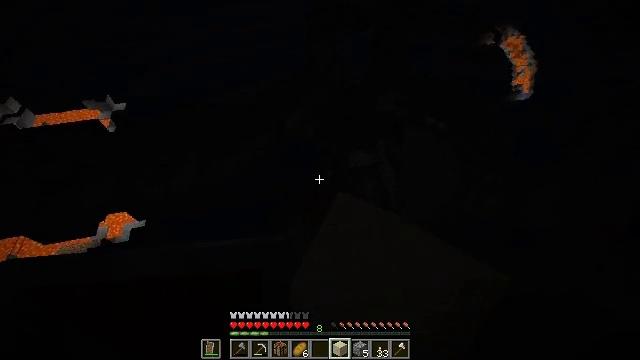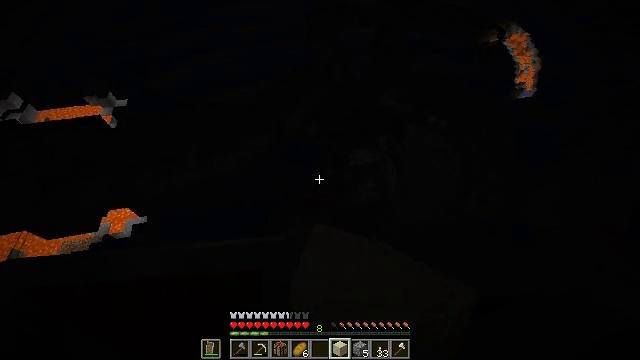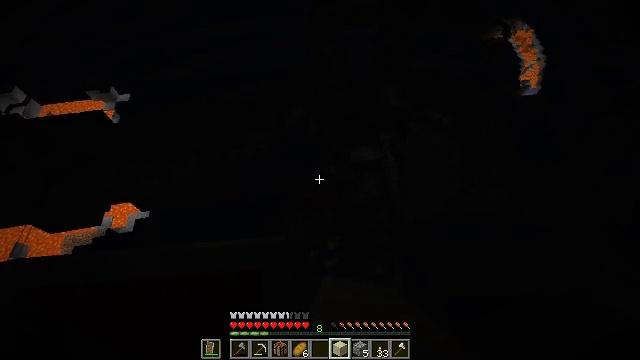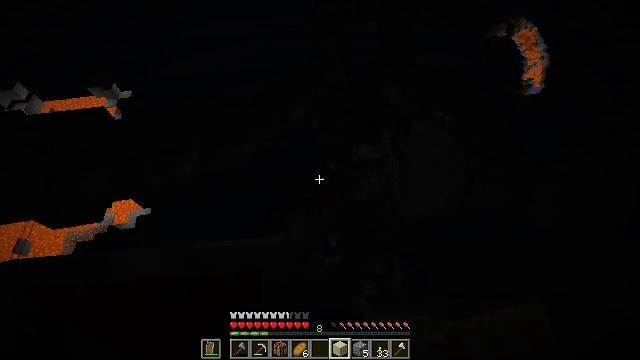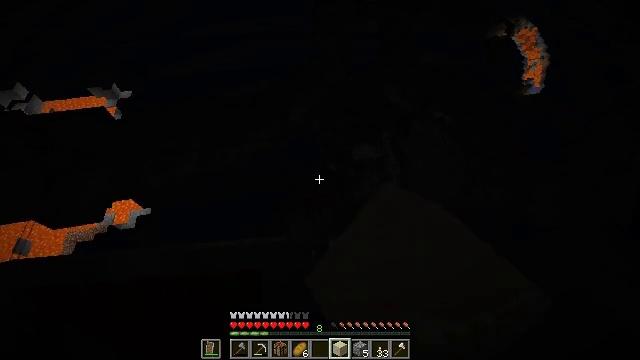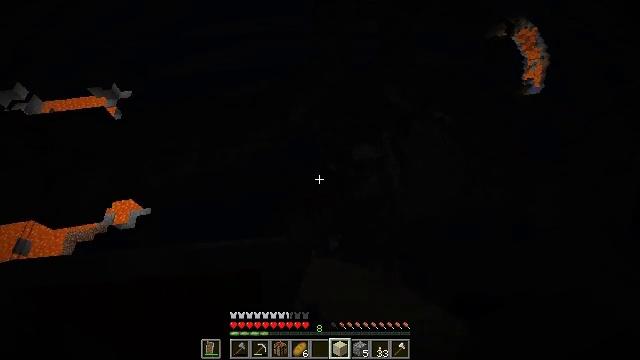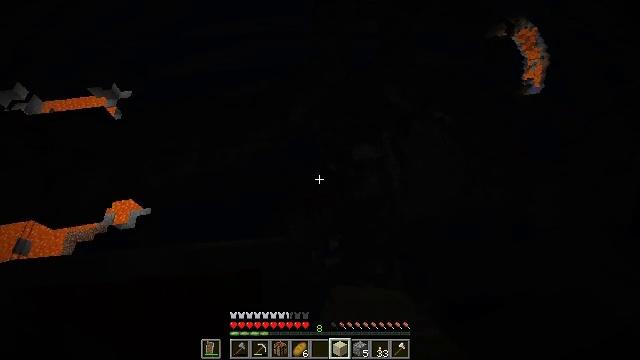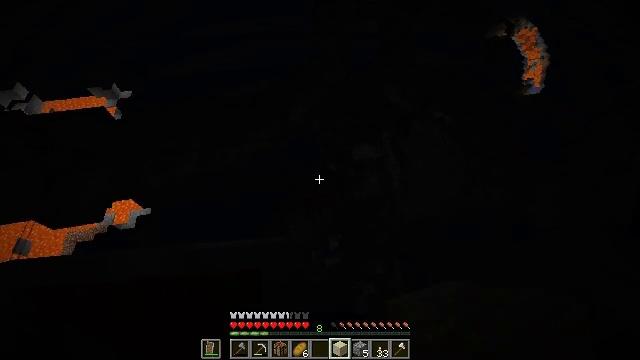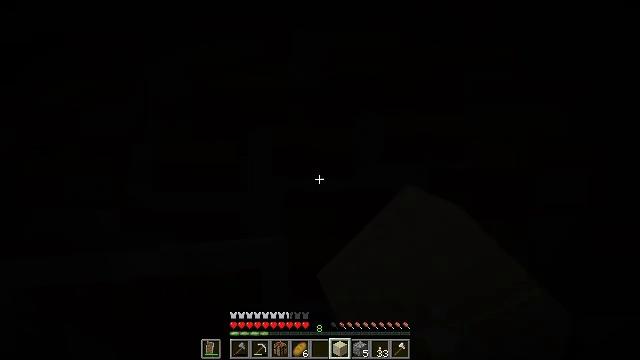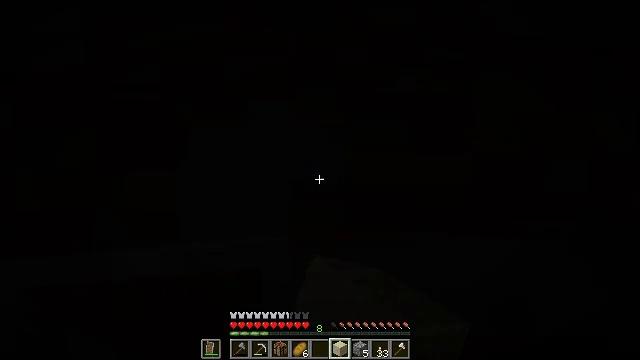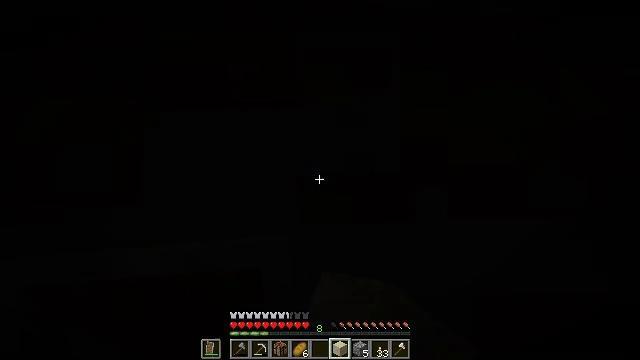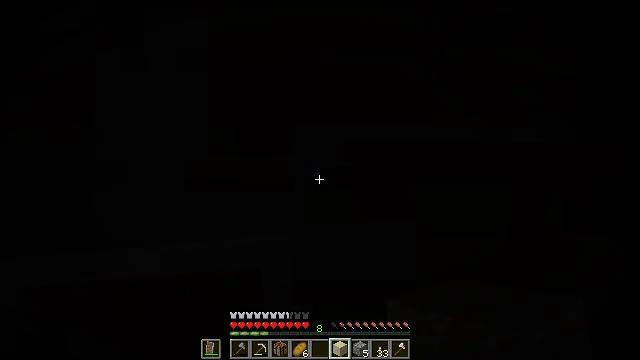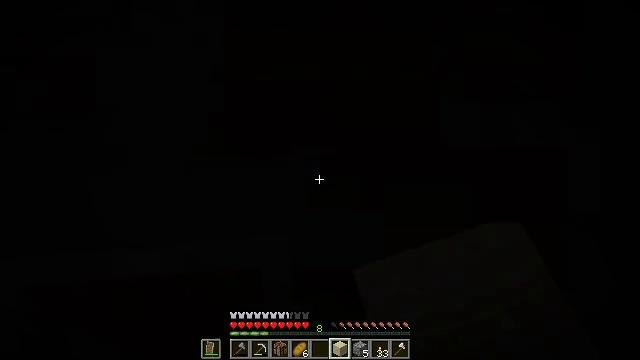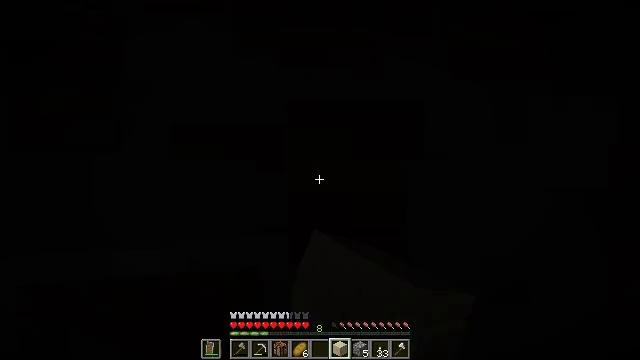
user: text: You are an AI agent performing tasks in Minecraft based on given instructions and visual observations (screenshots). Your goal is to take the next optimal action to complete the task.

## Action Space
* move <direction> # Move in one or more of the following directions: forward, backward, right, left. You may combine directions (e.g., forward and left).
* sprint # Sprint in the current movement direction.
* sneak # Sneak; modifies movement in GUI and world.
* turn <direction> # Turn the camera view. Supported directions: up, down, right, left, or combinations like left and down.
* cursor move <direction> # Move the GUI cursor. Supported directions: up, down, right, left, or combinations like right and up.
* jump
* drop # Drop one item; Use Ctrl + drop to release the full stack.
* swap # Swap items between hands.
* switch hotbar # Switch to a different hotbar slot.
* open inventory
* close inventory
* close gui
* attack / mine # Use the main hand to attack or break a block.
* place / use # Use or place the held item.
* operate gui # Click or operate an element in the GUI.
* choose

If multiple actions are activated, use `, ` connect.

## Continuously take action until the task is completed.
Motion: motion action
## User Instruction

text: Break the composter to recycle it.
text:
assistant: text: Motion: attack / mine
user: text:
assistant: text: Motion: attack / mine
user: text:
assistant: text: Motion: attack / mine
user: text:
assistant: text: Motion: attack / mine
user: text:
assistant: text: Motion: attack / mine
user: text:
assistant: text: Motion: attack / mine
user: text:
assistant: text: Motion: attack / mine
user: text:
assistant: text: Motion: turn left and down, attack / mine
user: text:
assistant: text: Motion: turn left and down, attack / mine
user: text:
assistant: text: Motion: turn left and down, attack / mine
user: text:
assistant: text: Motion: turn left and down, attack / mine
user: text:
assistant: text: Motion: turn left and down, attack / mine
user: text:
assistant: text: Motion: turn left and down, attack / mine
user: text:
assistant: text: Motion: attack / mine